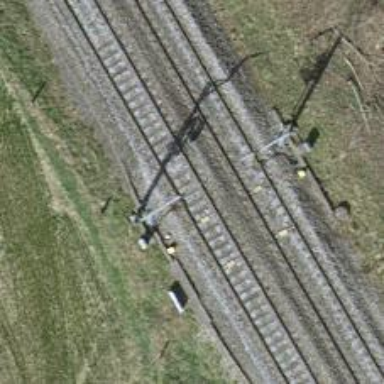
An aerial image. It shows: Railway signal.